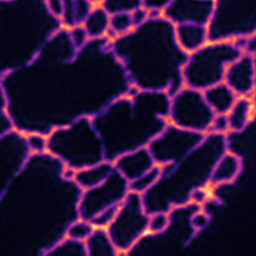
Label: Super-resolution ER image